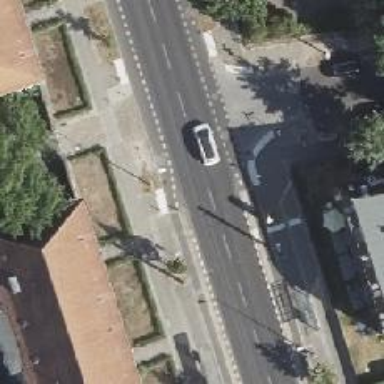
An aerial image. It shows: Tram crossing on the railway.